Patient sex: M
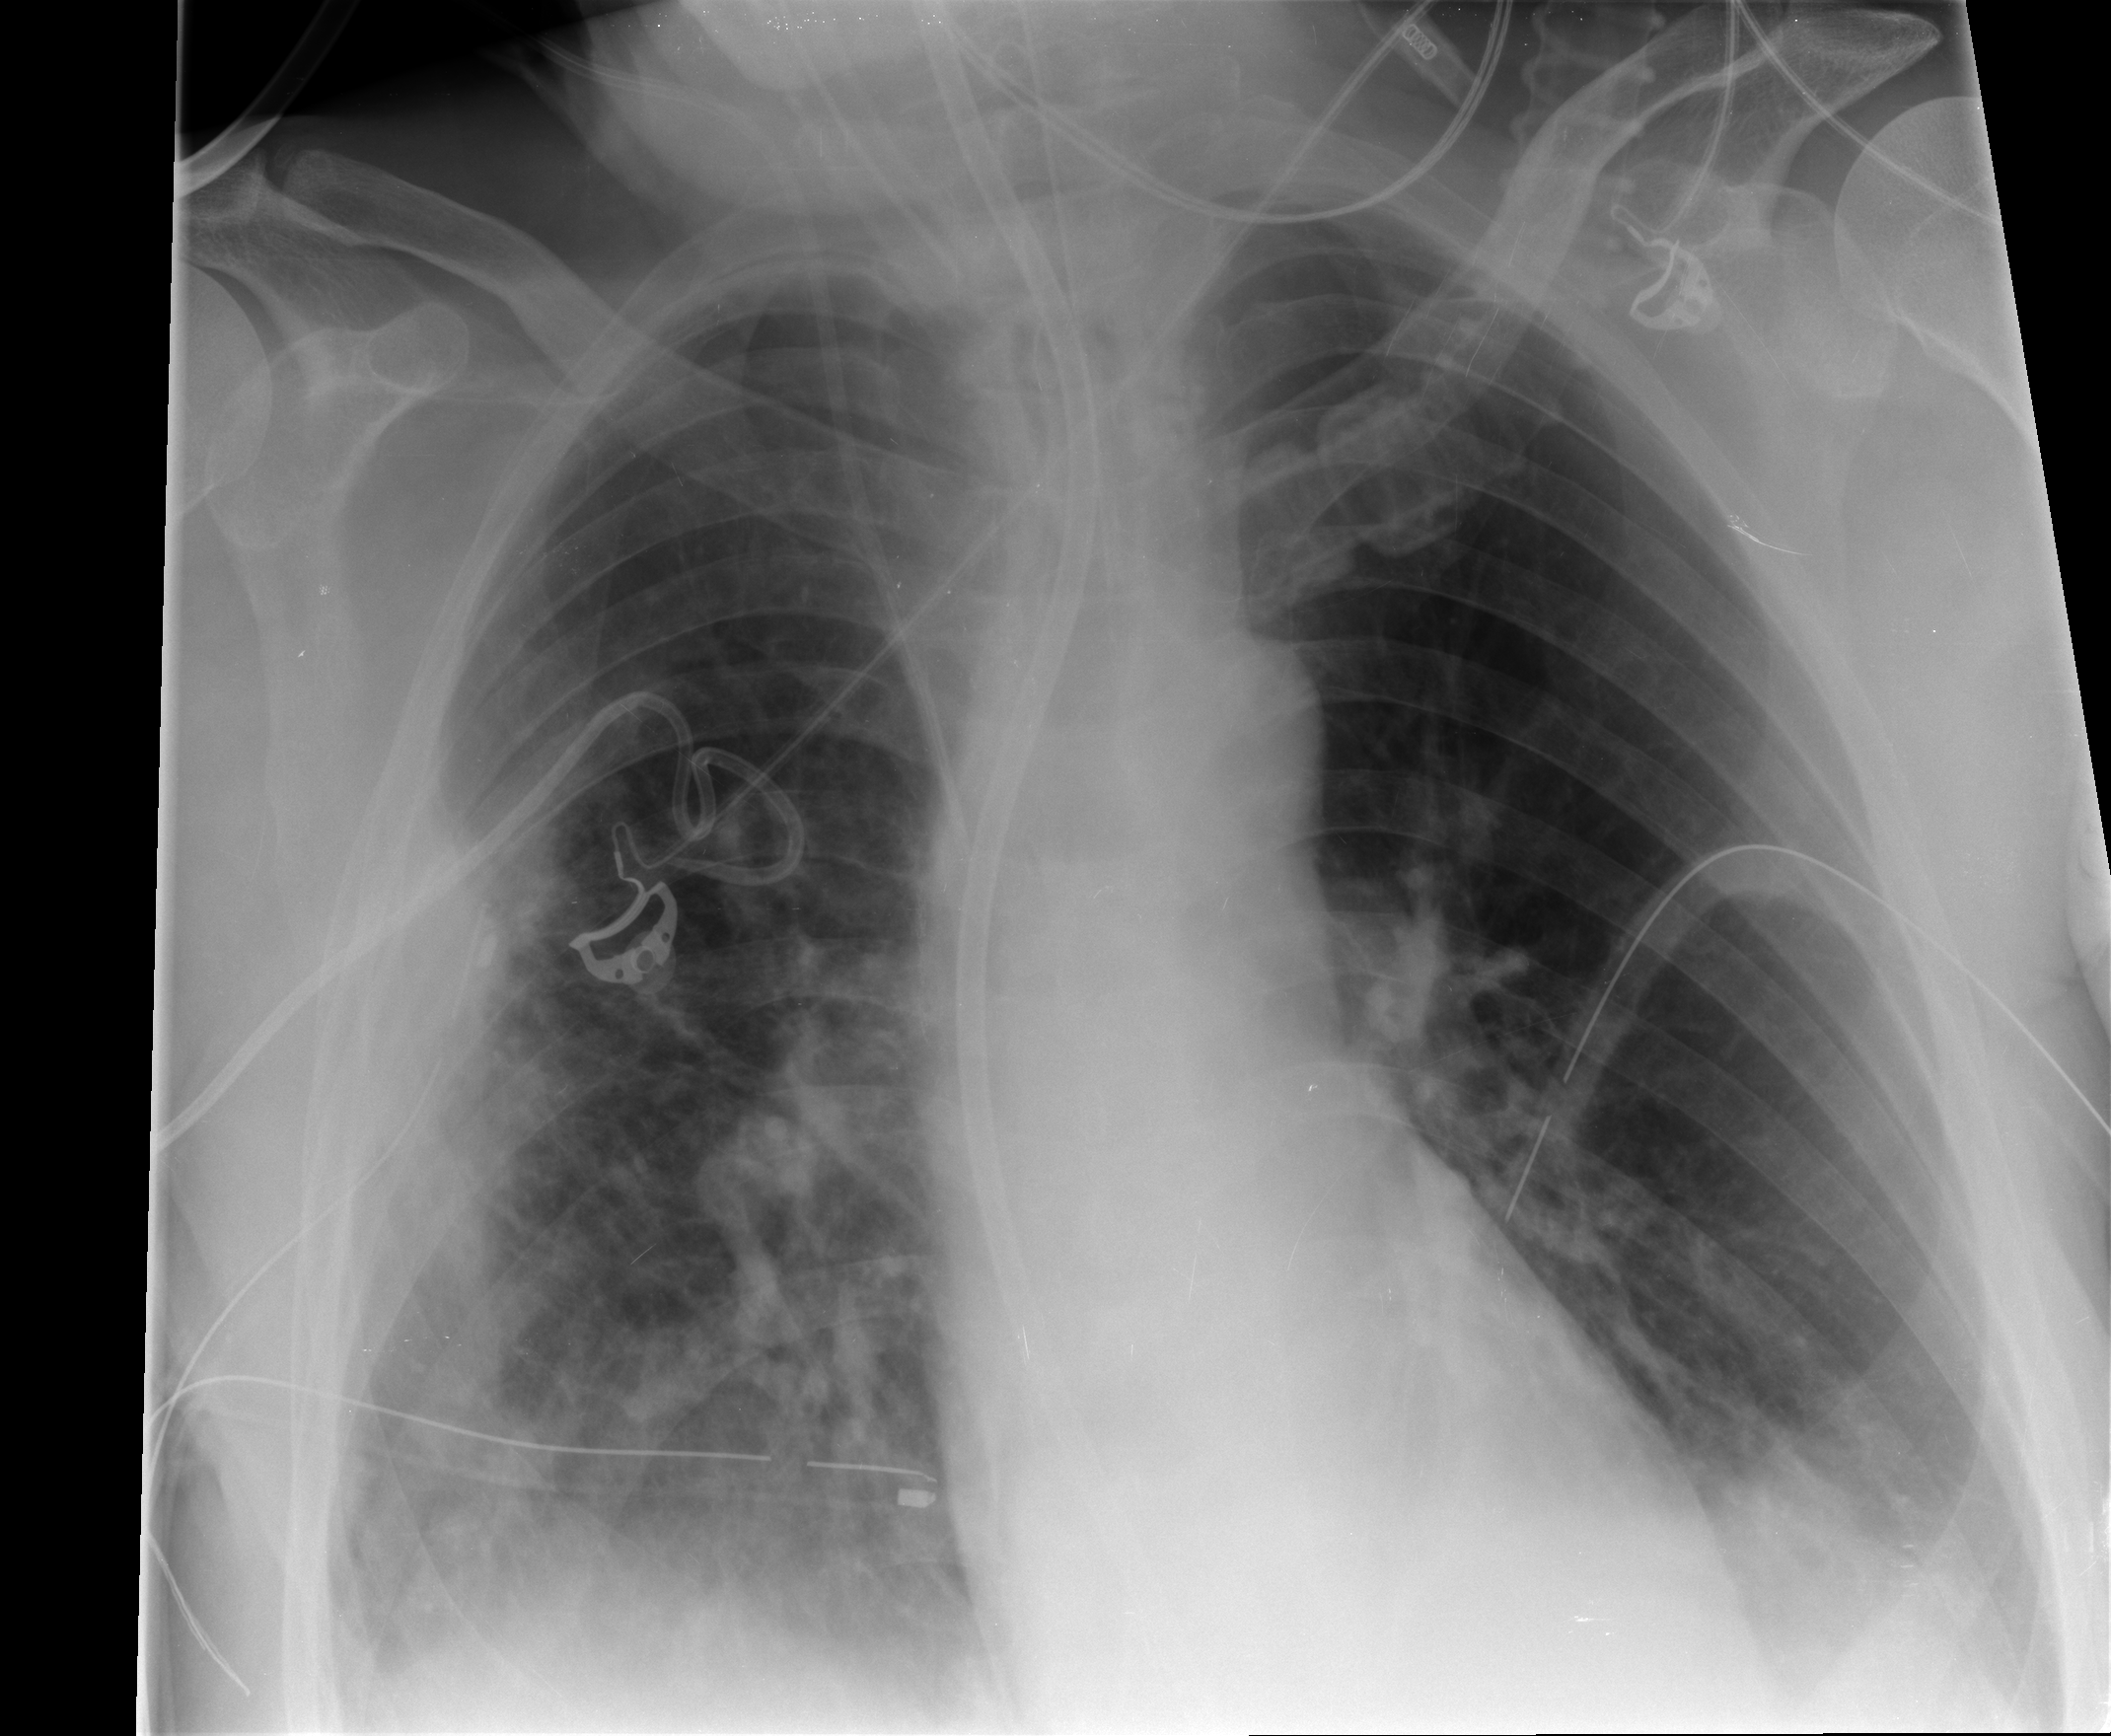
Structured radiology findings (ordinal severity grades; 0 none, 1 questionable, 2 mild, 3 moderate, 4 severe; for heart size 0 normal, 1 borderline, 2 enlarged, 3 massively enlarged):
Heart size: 0
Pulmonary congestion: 0
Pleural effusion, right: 2
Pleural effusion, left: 0
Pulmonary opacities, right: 2
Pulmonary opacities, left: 0
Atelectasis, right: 2
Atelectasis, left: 2